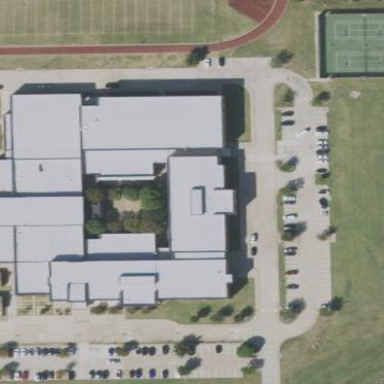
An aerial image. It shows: School.